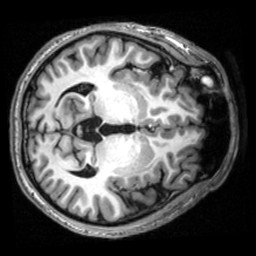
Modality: T1w
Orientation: axial
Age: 22
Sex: male
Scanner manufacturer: siemens
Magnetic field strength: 3 T
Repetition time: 2.53 s
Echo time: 0.00339 s